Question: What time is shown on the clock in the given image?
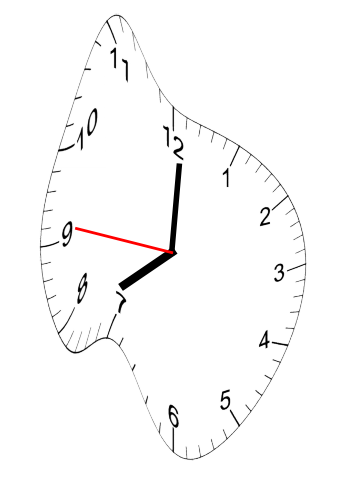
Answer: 08:00:46